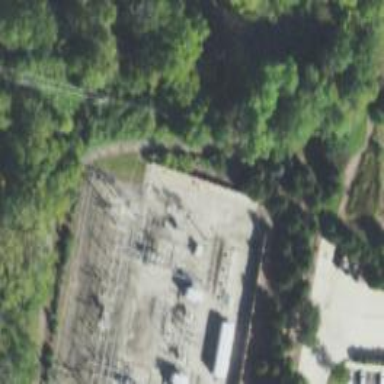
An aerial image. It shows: Switch used for power control.